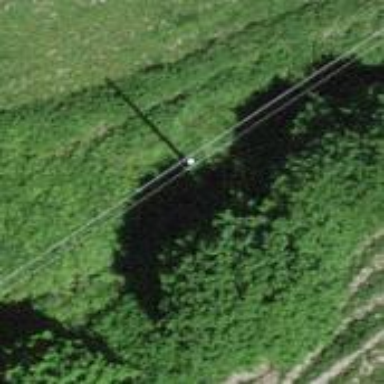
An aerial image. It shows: Power pole.